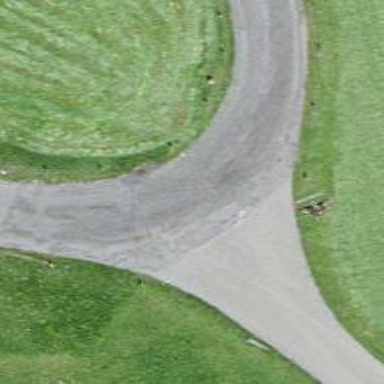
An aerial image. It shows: Unclassified paved road with grade 1 track type.